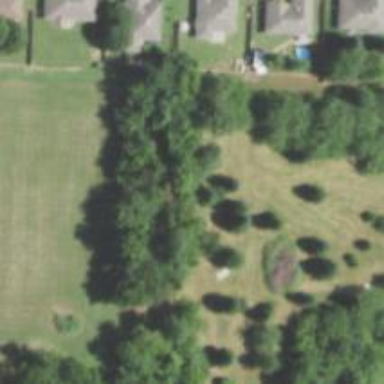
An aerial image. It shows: Disc golf tee area.